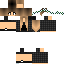
A female human skin with medium skin, wearing brown long hair dressed in a blue hoodie and black pants, featuring a closed mouth.